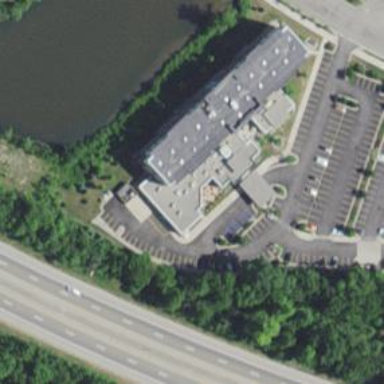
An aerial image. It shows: Section of hotel building.